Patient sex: F
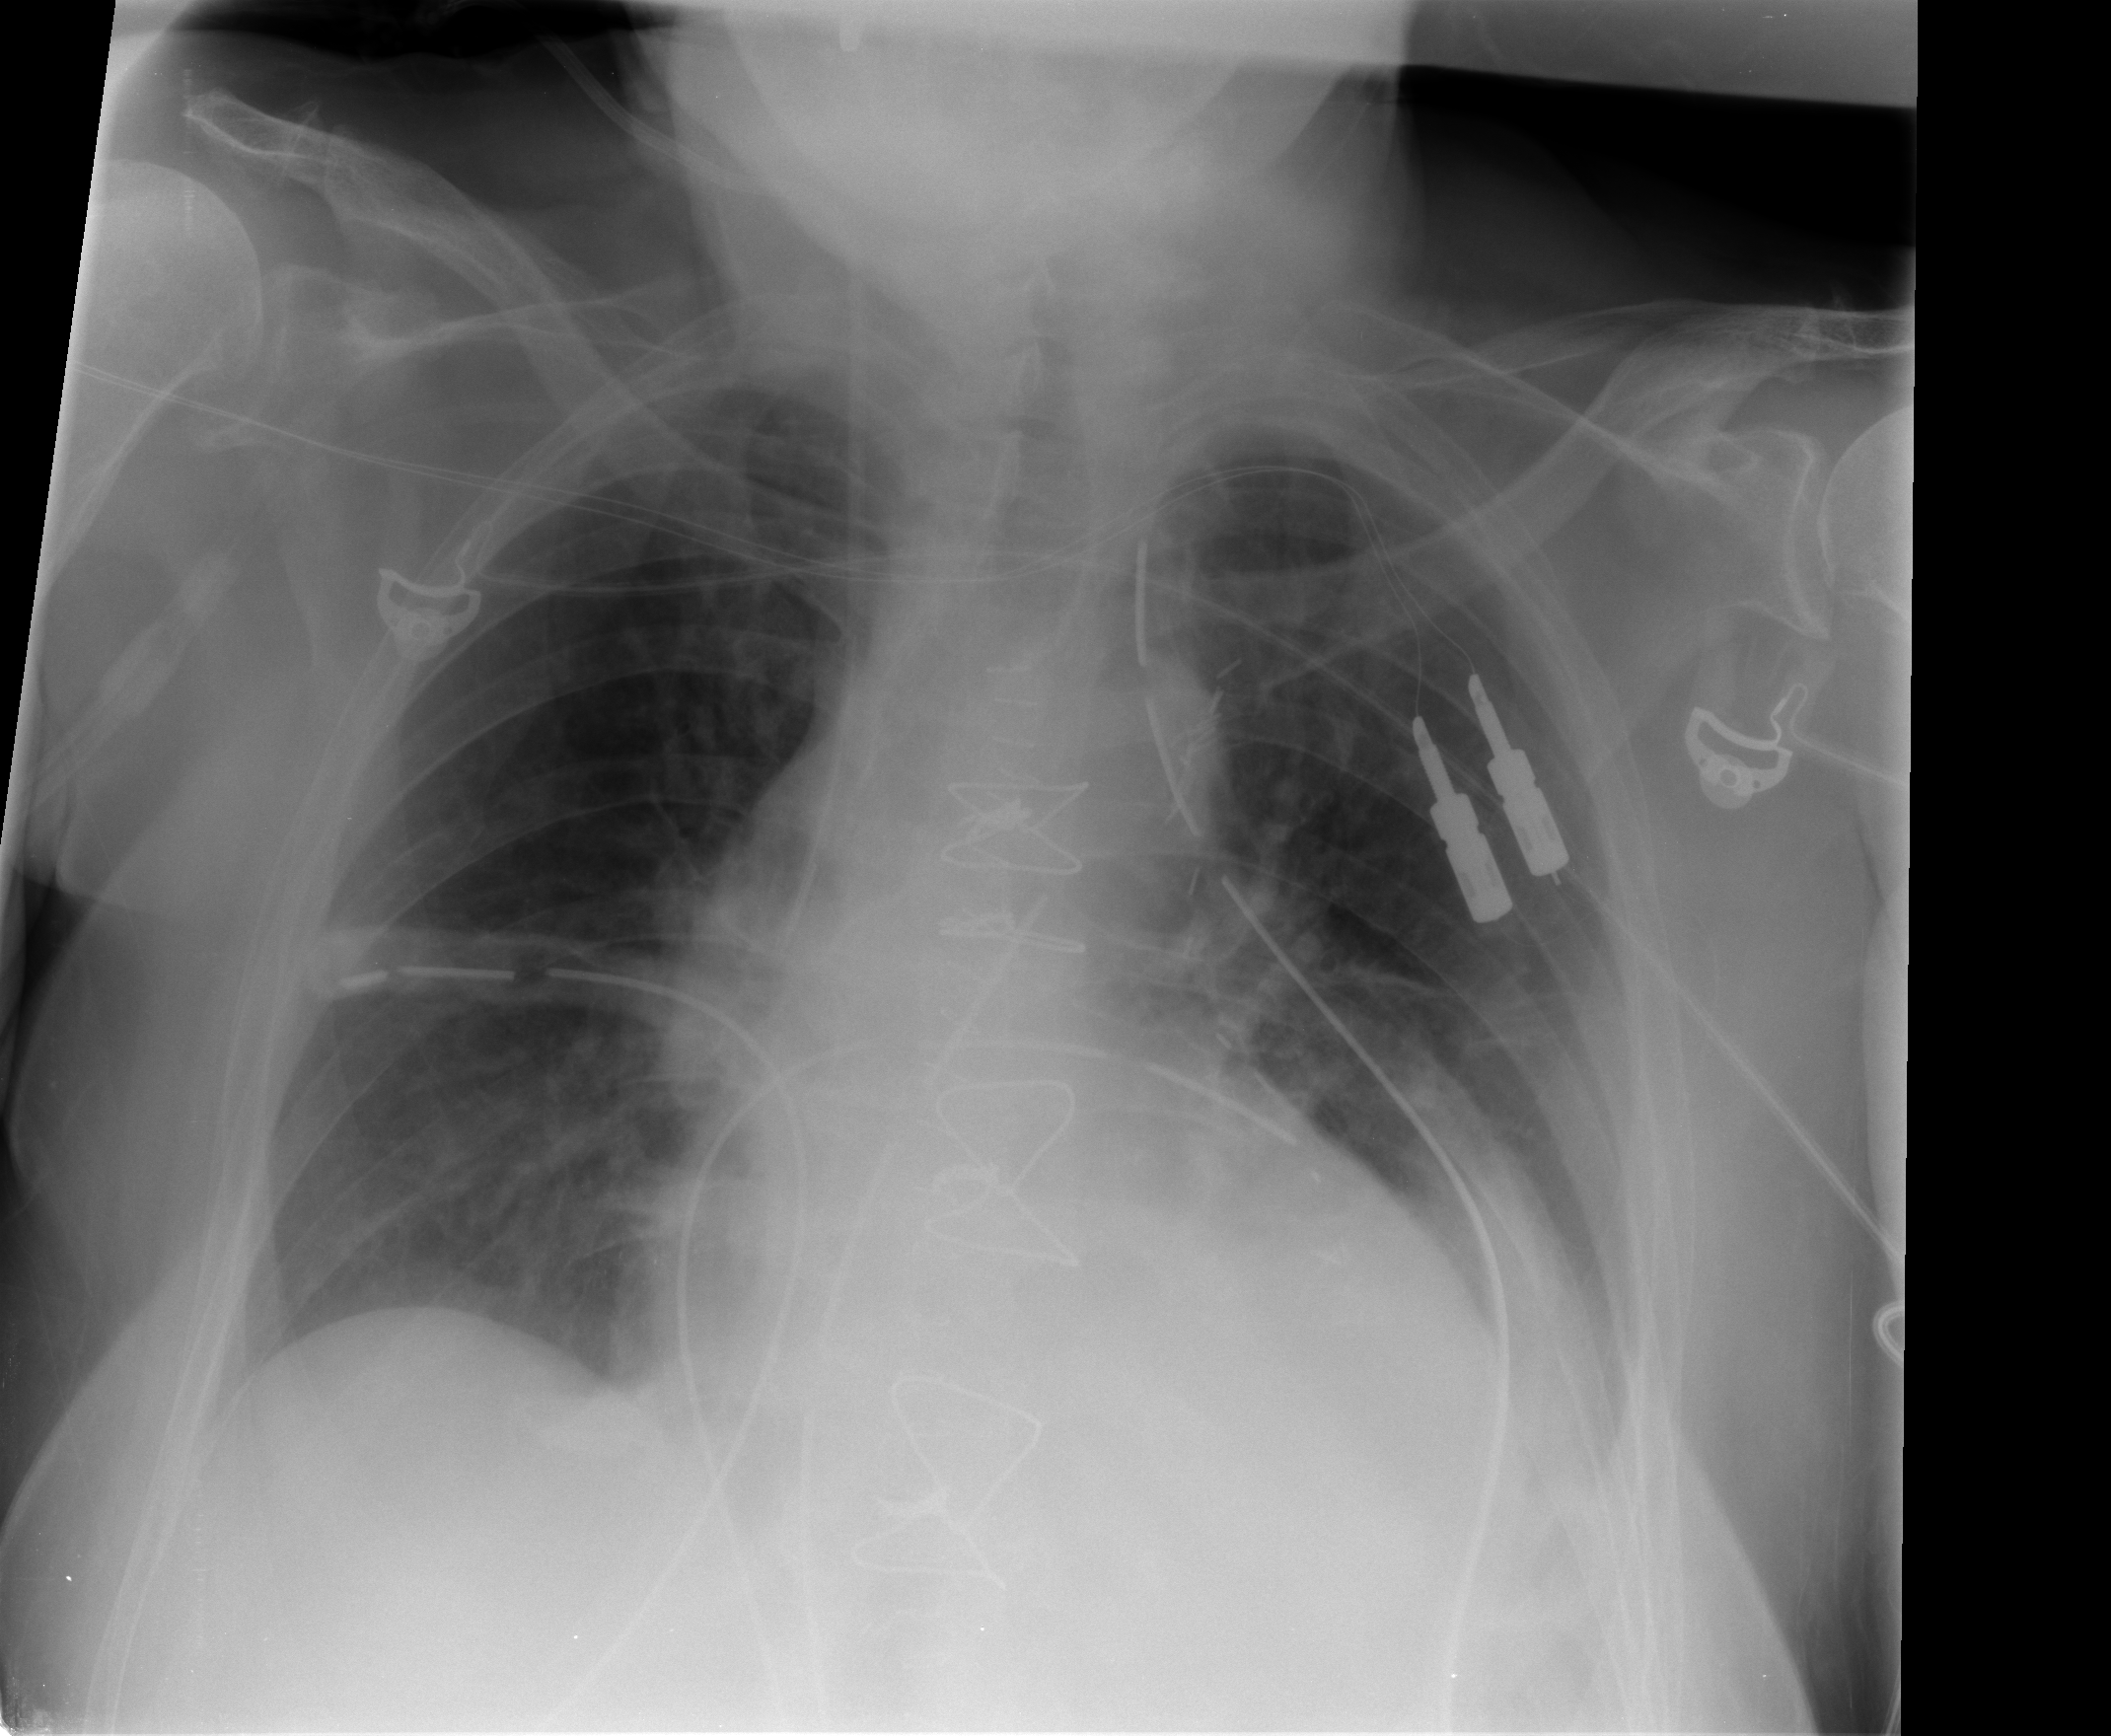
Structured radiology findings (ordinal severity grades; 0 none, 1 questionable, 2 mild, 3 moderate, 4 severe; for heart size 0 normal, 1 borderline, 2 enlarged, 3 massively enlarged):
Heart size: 0
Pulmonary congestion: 2
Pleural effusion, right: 0
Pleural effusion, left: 2
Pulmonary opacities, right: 0
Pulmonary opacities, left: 0
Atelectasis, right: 2
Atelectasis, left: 2